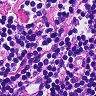
Metastatic tissue present: no